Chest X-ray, PA view. Patient: 15 years old, sex M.
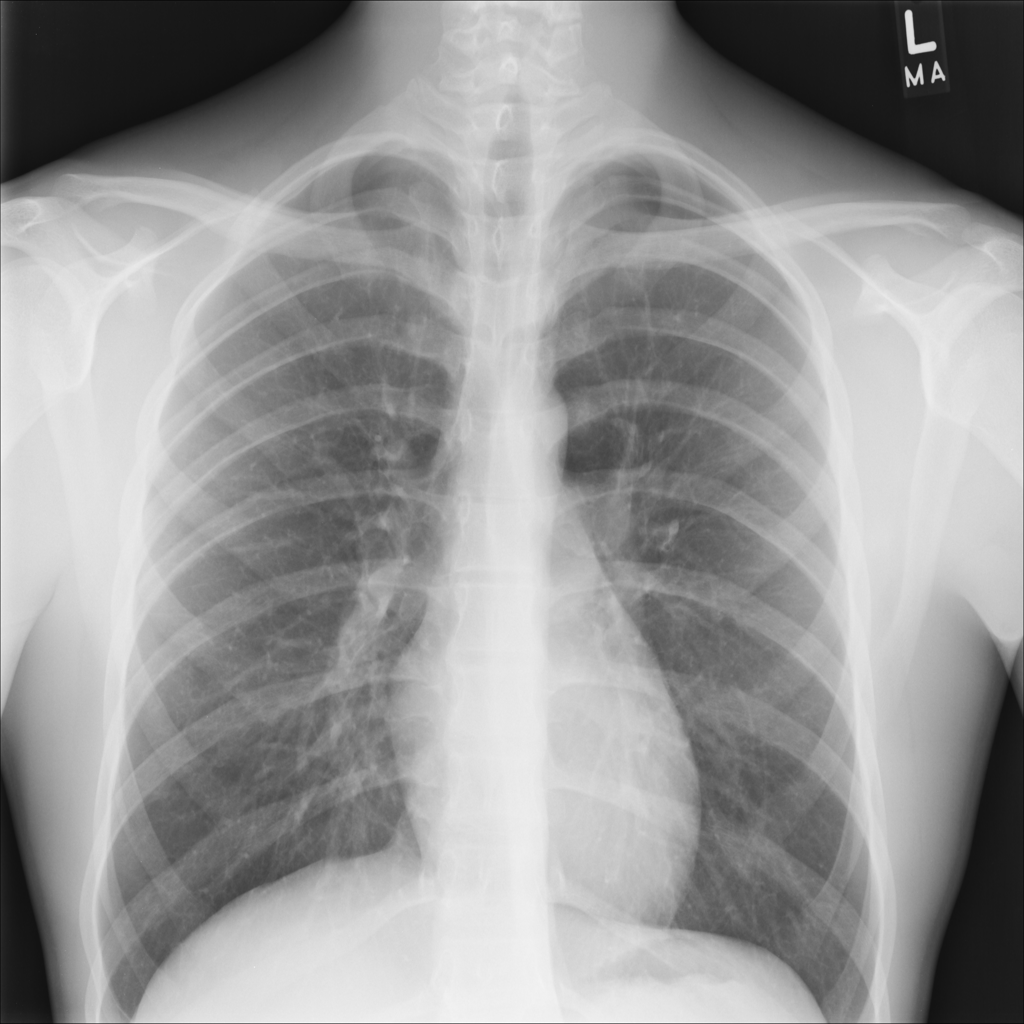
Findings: No Finding